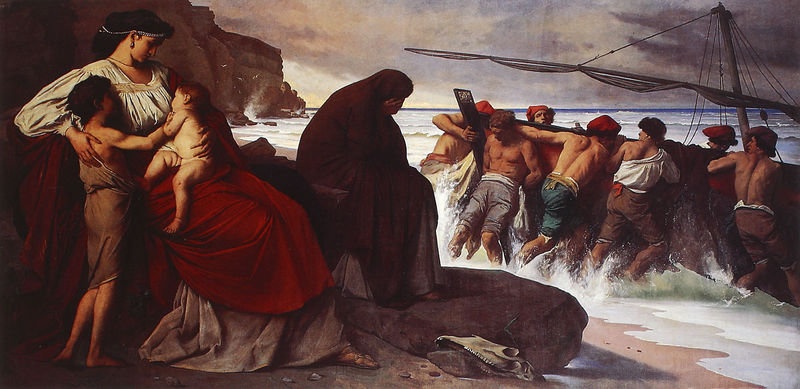
Titel: Medea, zweite Fassung
Künstler: Anselm Feuerbach
Institution: München, Bayrische Staatsgemäldesammlungen, Neue Pinakothek
Schlagwörter: blau, dunkel, felsen, himmel, meer, umhang, wasser, frauen, see, bunt, frau, kleid, männer, ohrring, schmuck, schwarz, weiss, rot, schleier, malerei, anstoßen, mütze, alte, bluse, steine, trauer, kind, boot, kinder, gischt, küste, schiff, segel, segelboot, strand, wellen, hosen, mast, segelschiff, baby, masten, weinen, barfuß, sandale, skelett, jesus, matrosen, maria, turban, waser, säugling, seeleute, btraun, aussetzen, jhaare